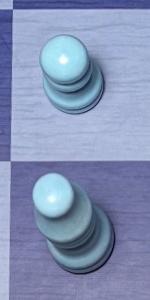
Label: Bishop_White